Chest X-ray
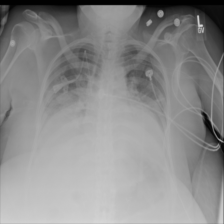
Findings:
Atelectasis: positive
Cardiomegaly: negative
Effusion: negative
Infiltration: positive
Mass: negative
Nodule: negative
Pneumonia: negative
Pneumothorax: negative
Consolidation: negative
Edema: negative
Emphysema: negative
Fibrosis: negative
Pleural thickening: negative
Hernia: negative